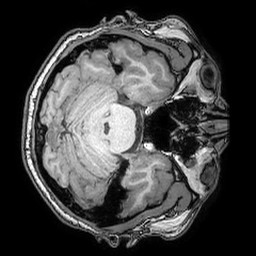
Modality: T1w
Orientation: axial
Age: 25
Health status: ill
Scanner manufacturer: philips
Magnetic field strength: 3 T
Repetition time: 0.007 s
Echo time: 0.0035 s